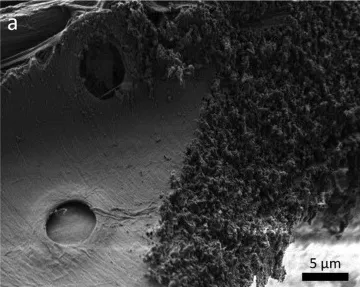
SEM micrographs of a femtosecond laser-processed surface on a LT-section. Next to the laser kerf, the intact S3 layer with pits is visible.
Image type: pathology (h&e)